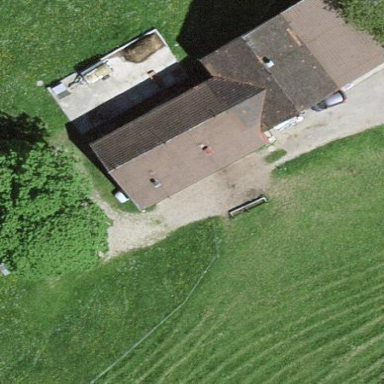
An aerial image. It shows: Farm building.